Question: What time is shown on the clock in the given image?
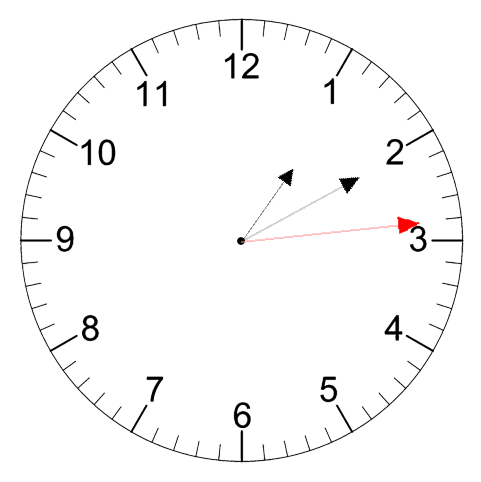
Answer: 01:10:14